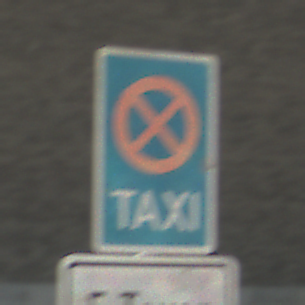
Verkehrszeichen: Taxenstand
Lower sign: FahrzeugeVerbaleAngabe2
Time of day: MorningAfternoon
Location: Outdoor (Suburban)
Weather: Clear
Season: NotSpecified
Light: Natural